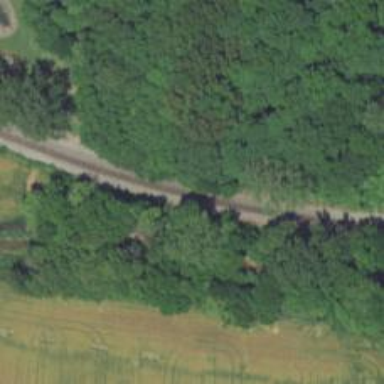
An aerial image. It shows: Railway track.